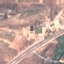
Land use / land cover: Highway